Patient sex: F
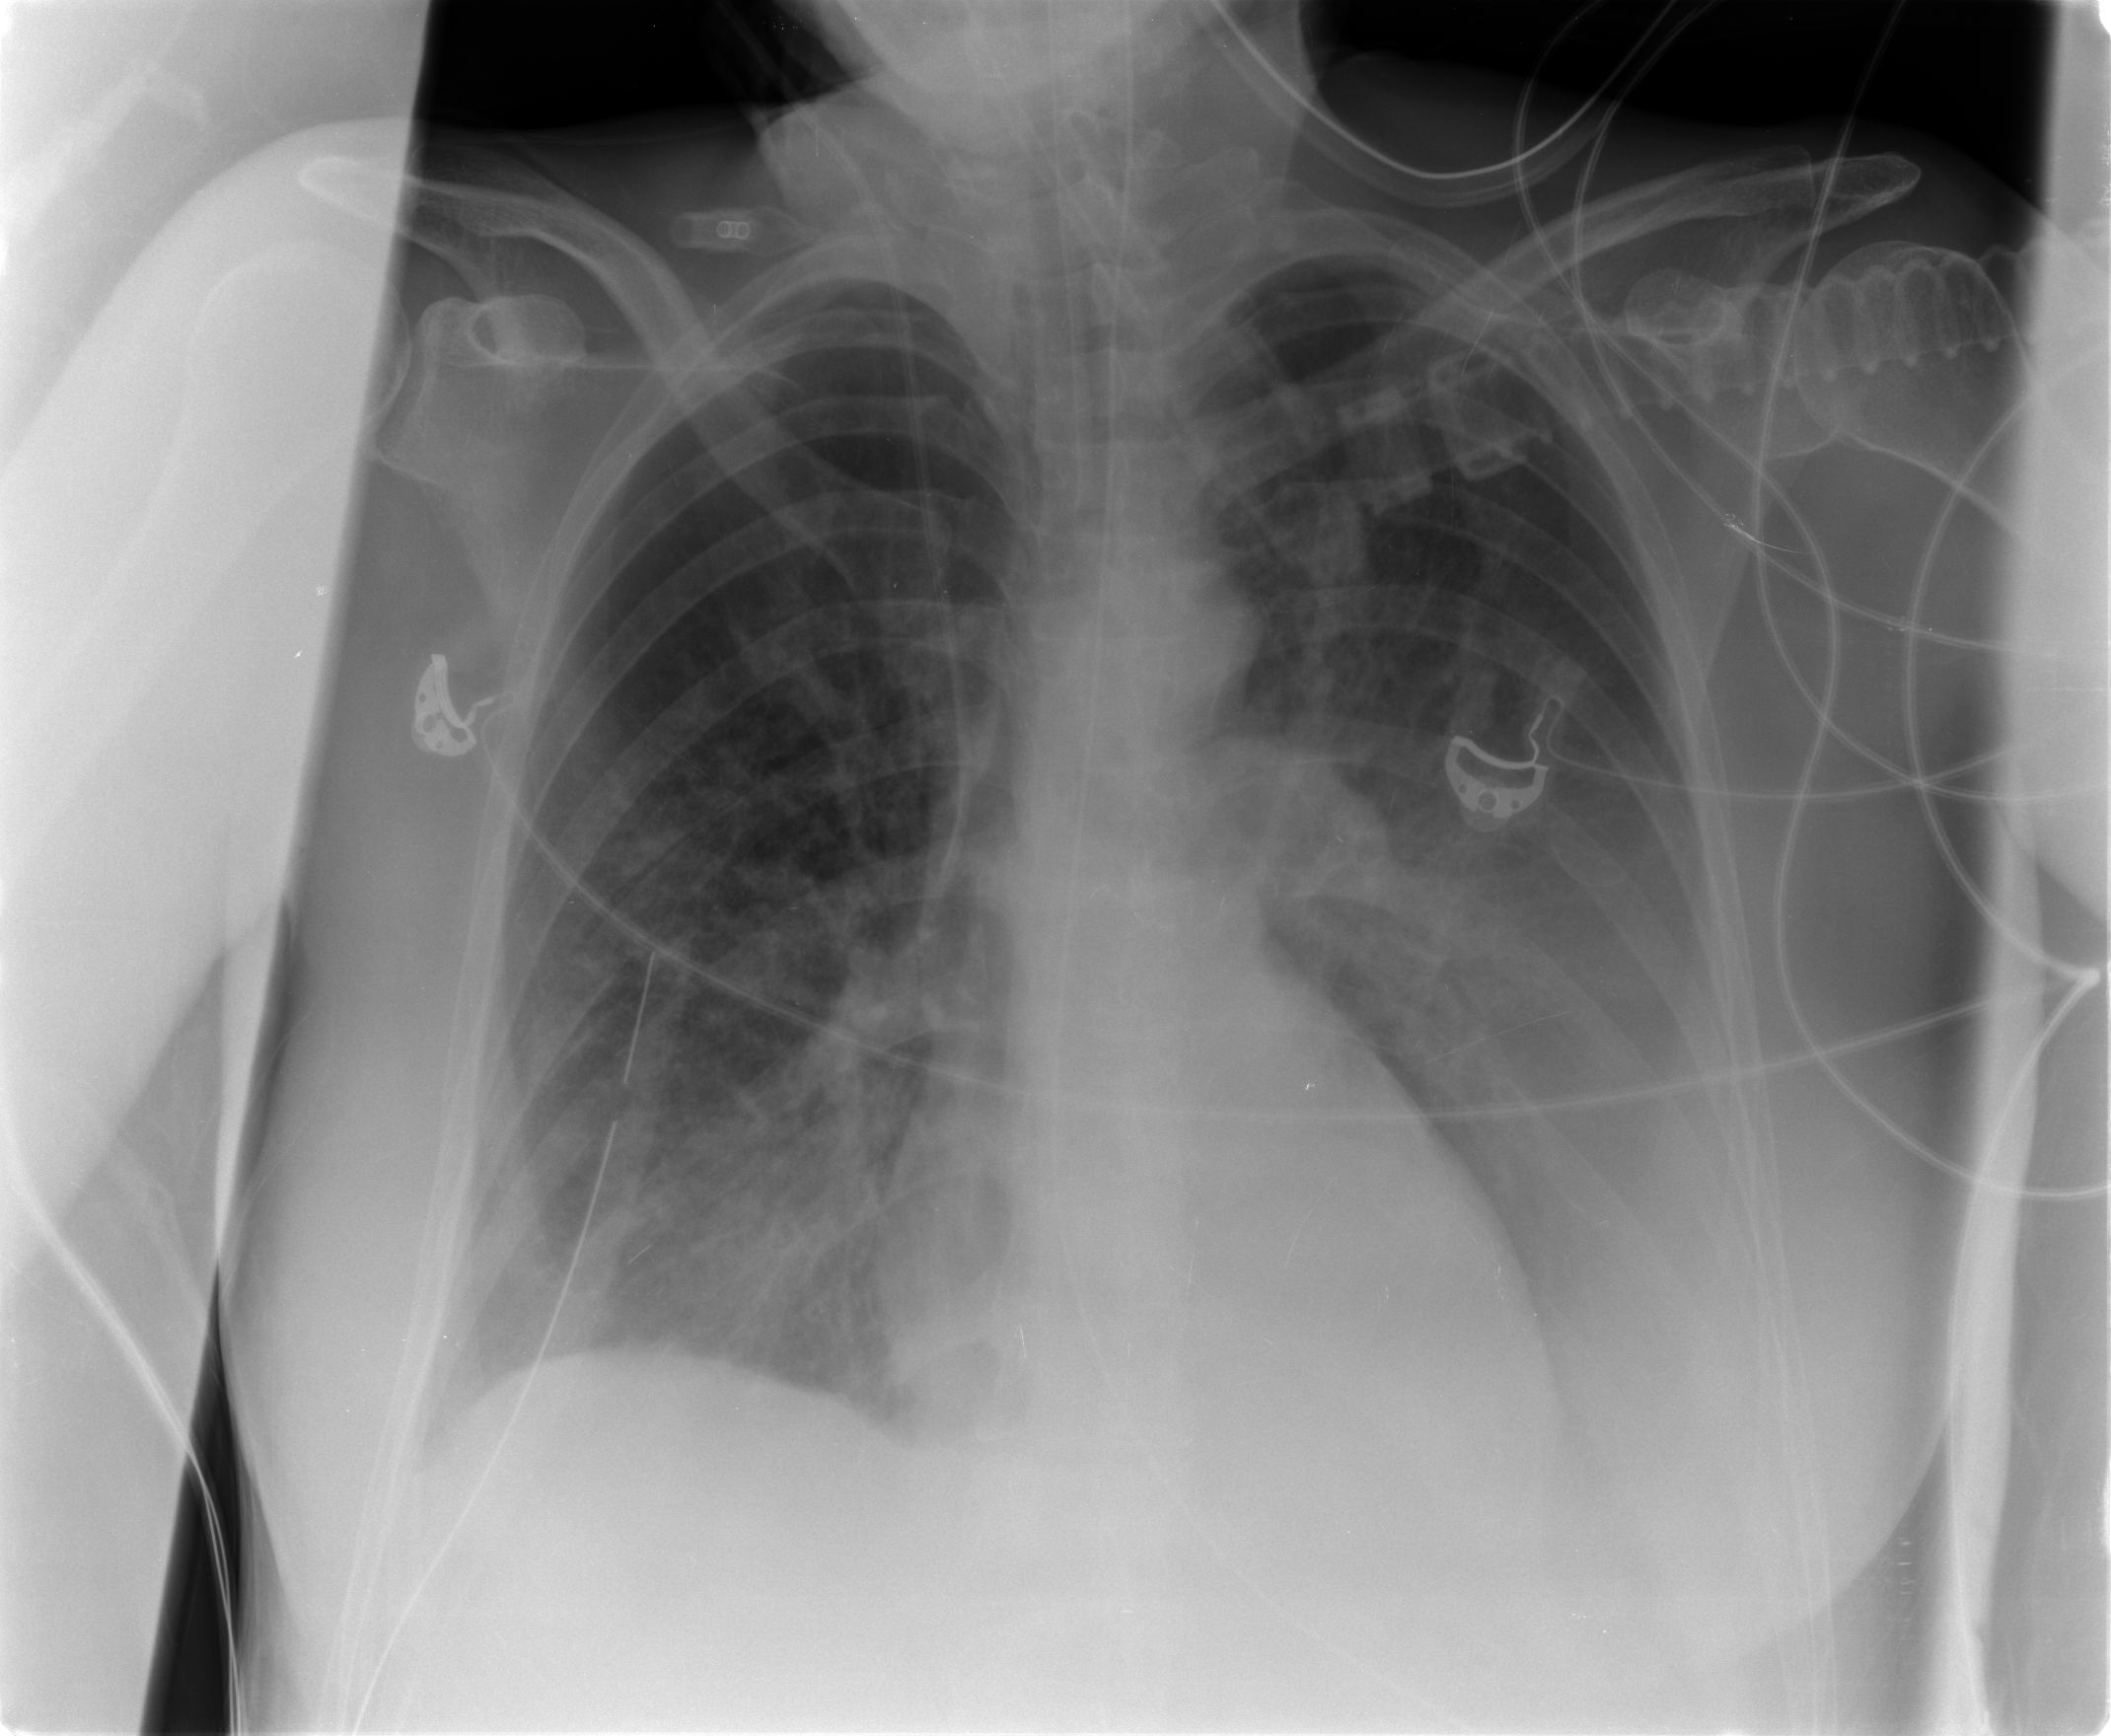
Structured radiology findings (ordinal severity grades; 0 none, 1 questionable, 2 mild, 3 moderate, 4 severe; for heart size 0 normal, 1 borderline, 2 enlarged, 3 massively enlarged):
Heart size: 0
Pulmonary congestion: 2
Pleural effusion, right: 1
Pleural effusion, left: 2
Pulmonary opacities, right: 0
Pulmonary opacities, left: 0
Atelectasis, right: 2
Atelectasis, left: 2